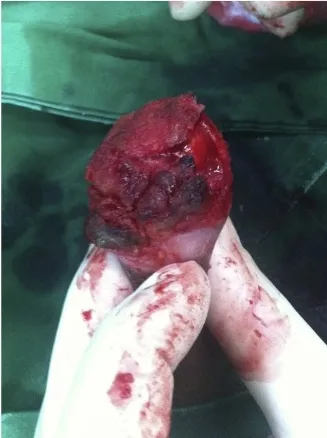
Pseudoepitheliomatous keratotic and micaceous balanitis (PKMB). (b) A hyperkeratotic plaque is easily separated from the glans penis.
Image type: medical_photograph (other_medical_photograph)